Field crop: tomato
Growth stage: 2
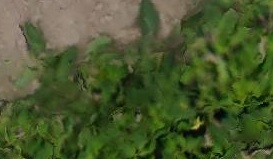
Species: tomato